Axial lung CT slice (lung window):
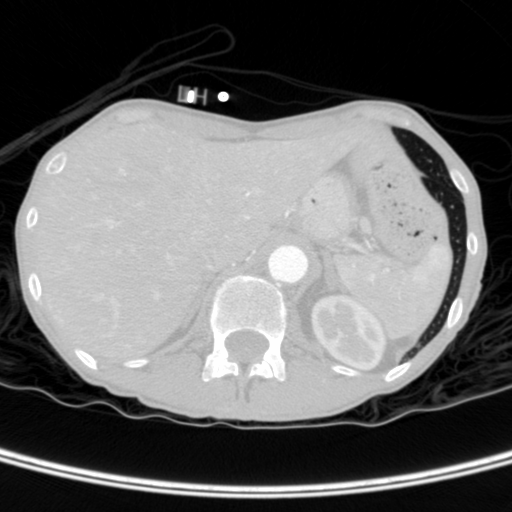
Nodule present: no